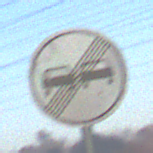
Verkehrszeichen: EndeUeberholverbot
Umgebung: Outdoor, Nature
Tageszeit: Dawn
Wetter: Clear
Licht: Natural
Jahreszeit: NotSpecified
Kontrast: LowContrast